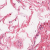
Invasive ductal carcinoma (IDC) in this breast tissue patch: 0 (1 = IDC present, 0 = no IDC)